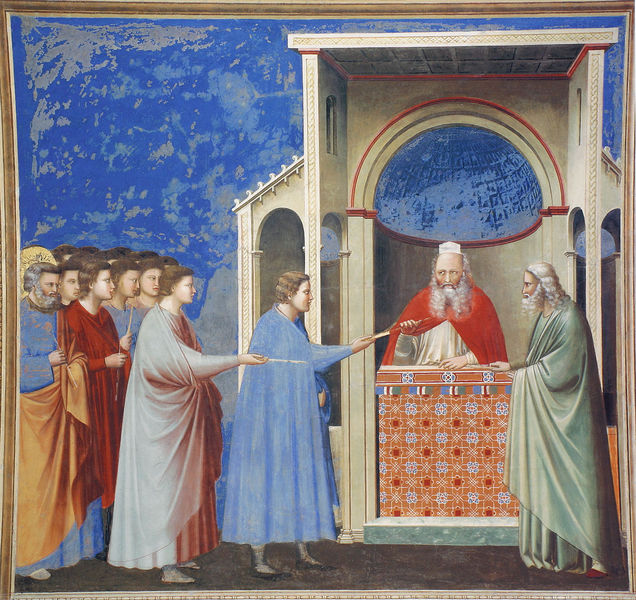
Titel: Arenakapelle / Scrovegni-Kapelle
Künstler: Giotto di Bondone
Standort: Padua, Arenakapelle (EU - I - Venetien)
Schlagwörter: blau, gruppe, hand, himmel, mann, umhang, frauen, geste, haar, hintergrund, hut, männer, raum, säulen, dach, gebäude, haus, rot, leute, alt, bart, falten, gesicht, kirche, boden, gewand, gold, haare, mantel, renaissance, bogen, italien, kuppel, dekor, wandmalerei, zeigen, altar, geometrisch, heiligenschein, putz, mittelalter, priester, heiliger, umhänge, tempel, heilige, gloriole, welt, prophet, fresco, antikisch, giotto, assisi, orthodox, asissi, petition, kuppelhaus